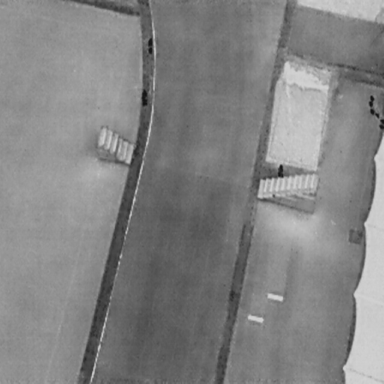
There are three People in the infrared image.